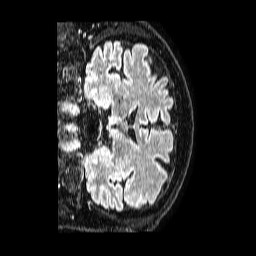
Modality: FLAIR
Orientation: coronal
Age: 53
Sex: male
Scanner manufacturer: philips
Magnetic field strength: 1.5 T
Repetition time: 4.8 s
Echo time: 0.3 s